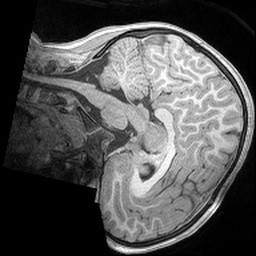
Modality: T1w
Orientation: sagittal
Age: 4
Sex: male
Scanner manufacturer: siemens
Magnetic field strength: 3 T
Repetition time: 2.53 s
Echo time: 0.00164 s